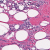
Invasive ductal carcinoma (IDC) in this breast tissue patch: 0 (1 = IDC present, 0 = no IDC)